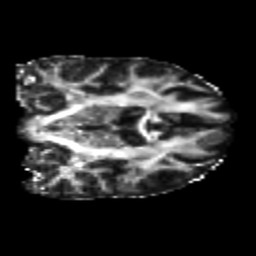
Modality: FA
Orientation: coronal
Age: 22
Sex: male
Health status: healthy
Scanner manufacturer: philips
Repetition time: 7.386 s
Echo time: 0.08599 s